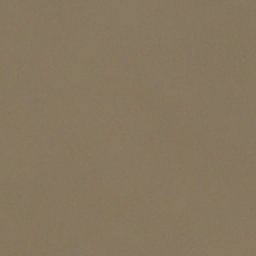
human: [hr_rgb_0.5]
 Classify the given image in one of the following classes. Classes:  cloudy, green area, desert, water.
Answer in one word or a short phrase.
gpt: cloudy